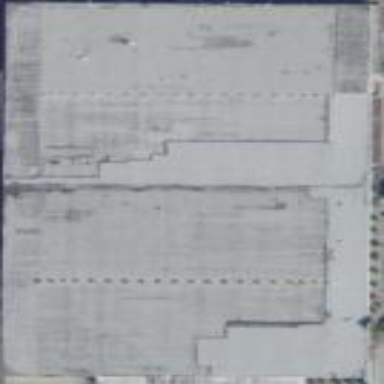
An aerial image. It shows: Warehouse building.